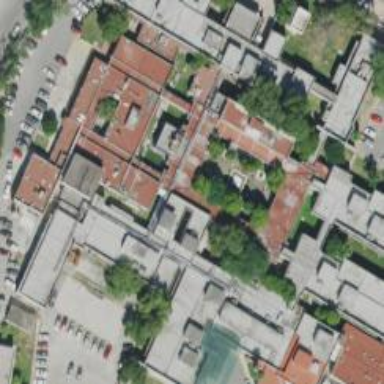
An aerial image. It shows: Hospital providing healthcare services.